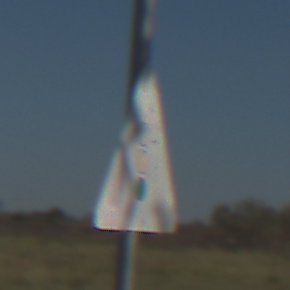
Verkehrszeichen: Lichtzeichenanlage
Umgebung: Outdoor, Nature
Tageszeit: MorningAfternoon
Wetter: Clear
Licht: Natural
Jahreszeit: Autumn
Kontrast: HighContrast